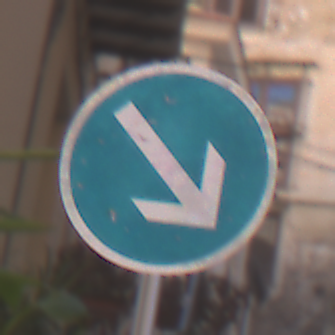
Verkehrszeichen: VorgeschriebeneVorbeifahrtRechts
Umgebung: Outdoor, Urban
Tageszeit: MorningAfternoon
Wetter: Clear
Licht: Natural
Jahreszeit: NotSpecified
Kontrast: LowContrast